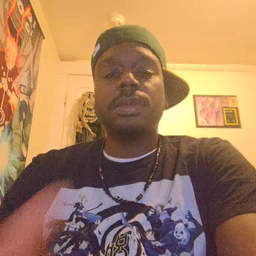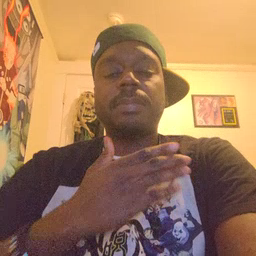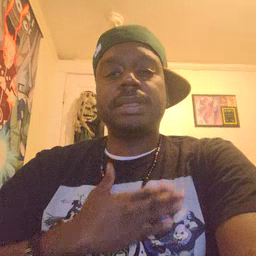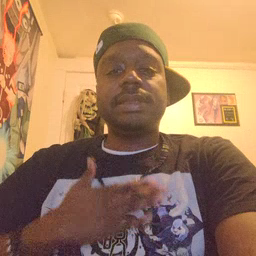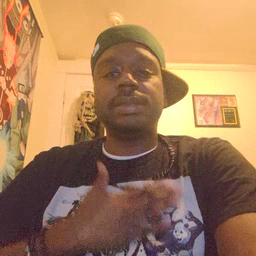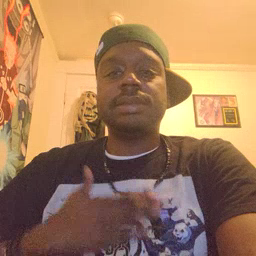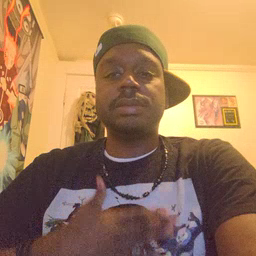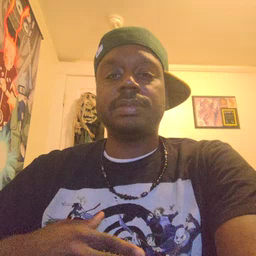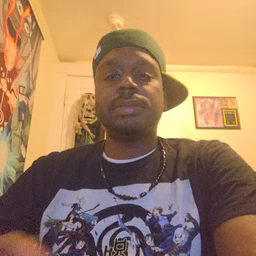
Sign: please